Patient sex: F
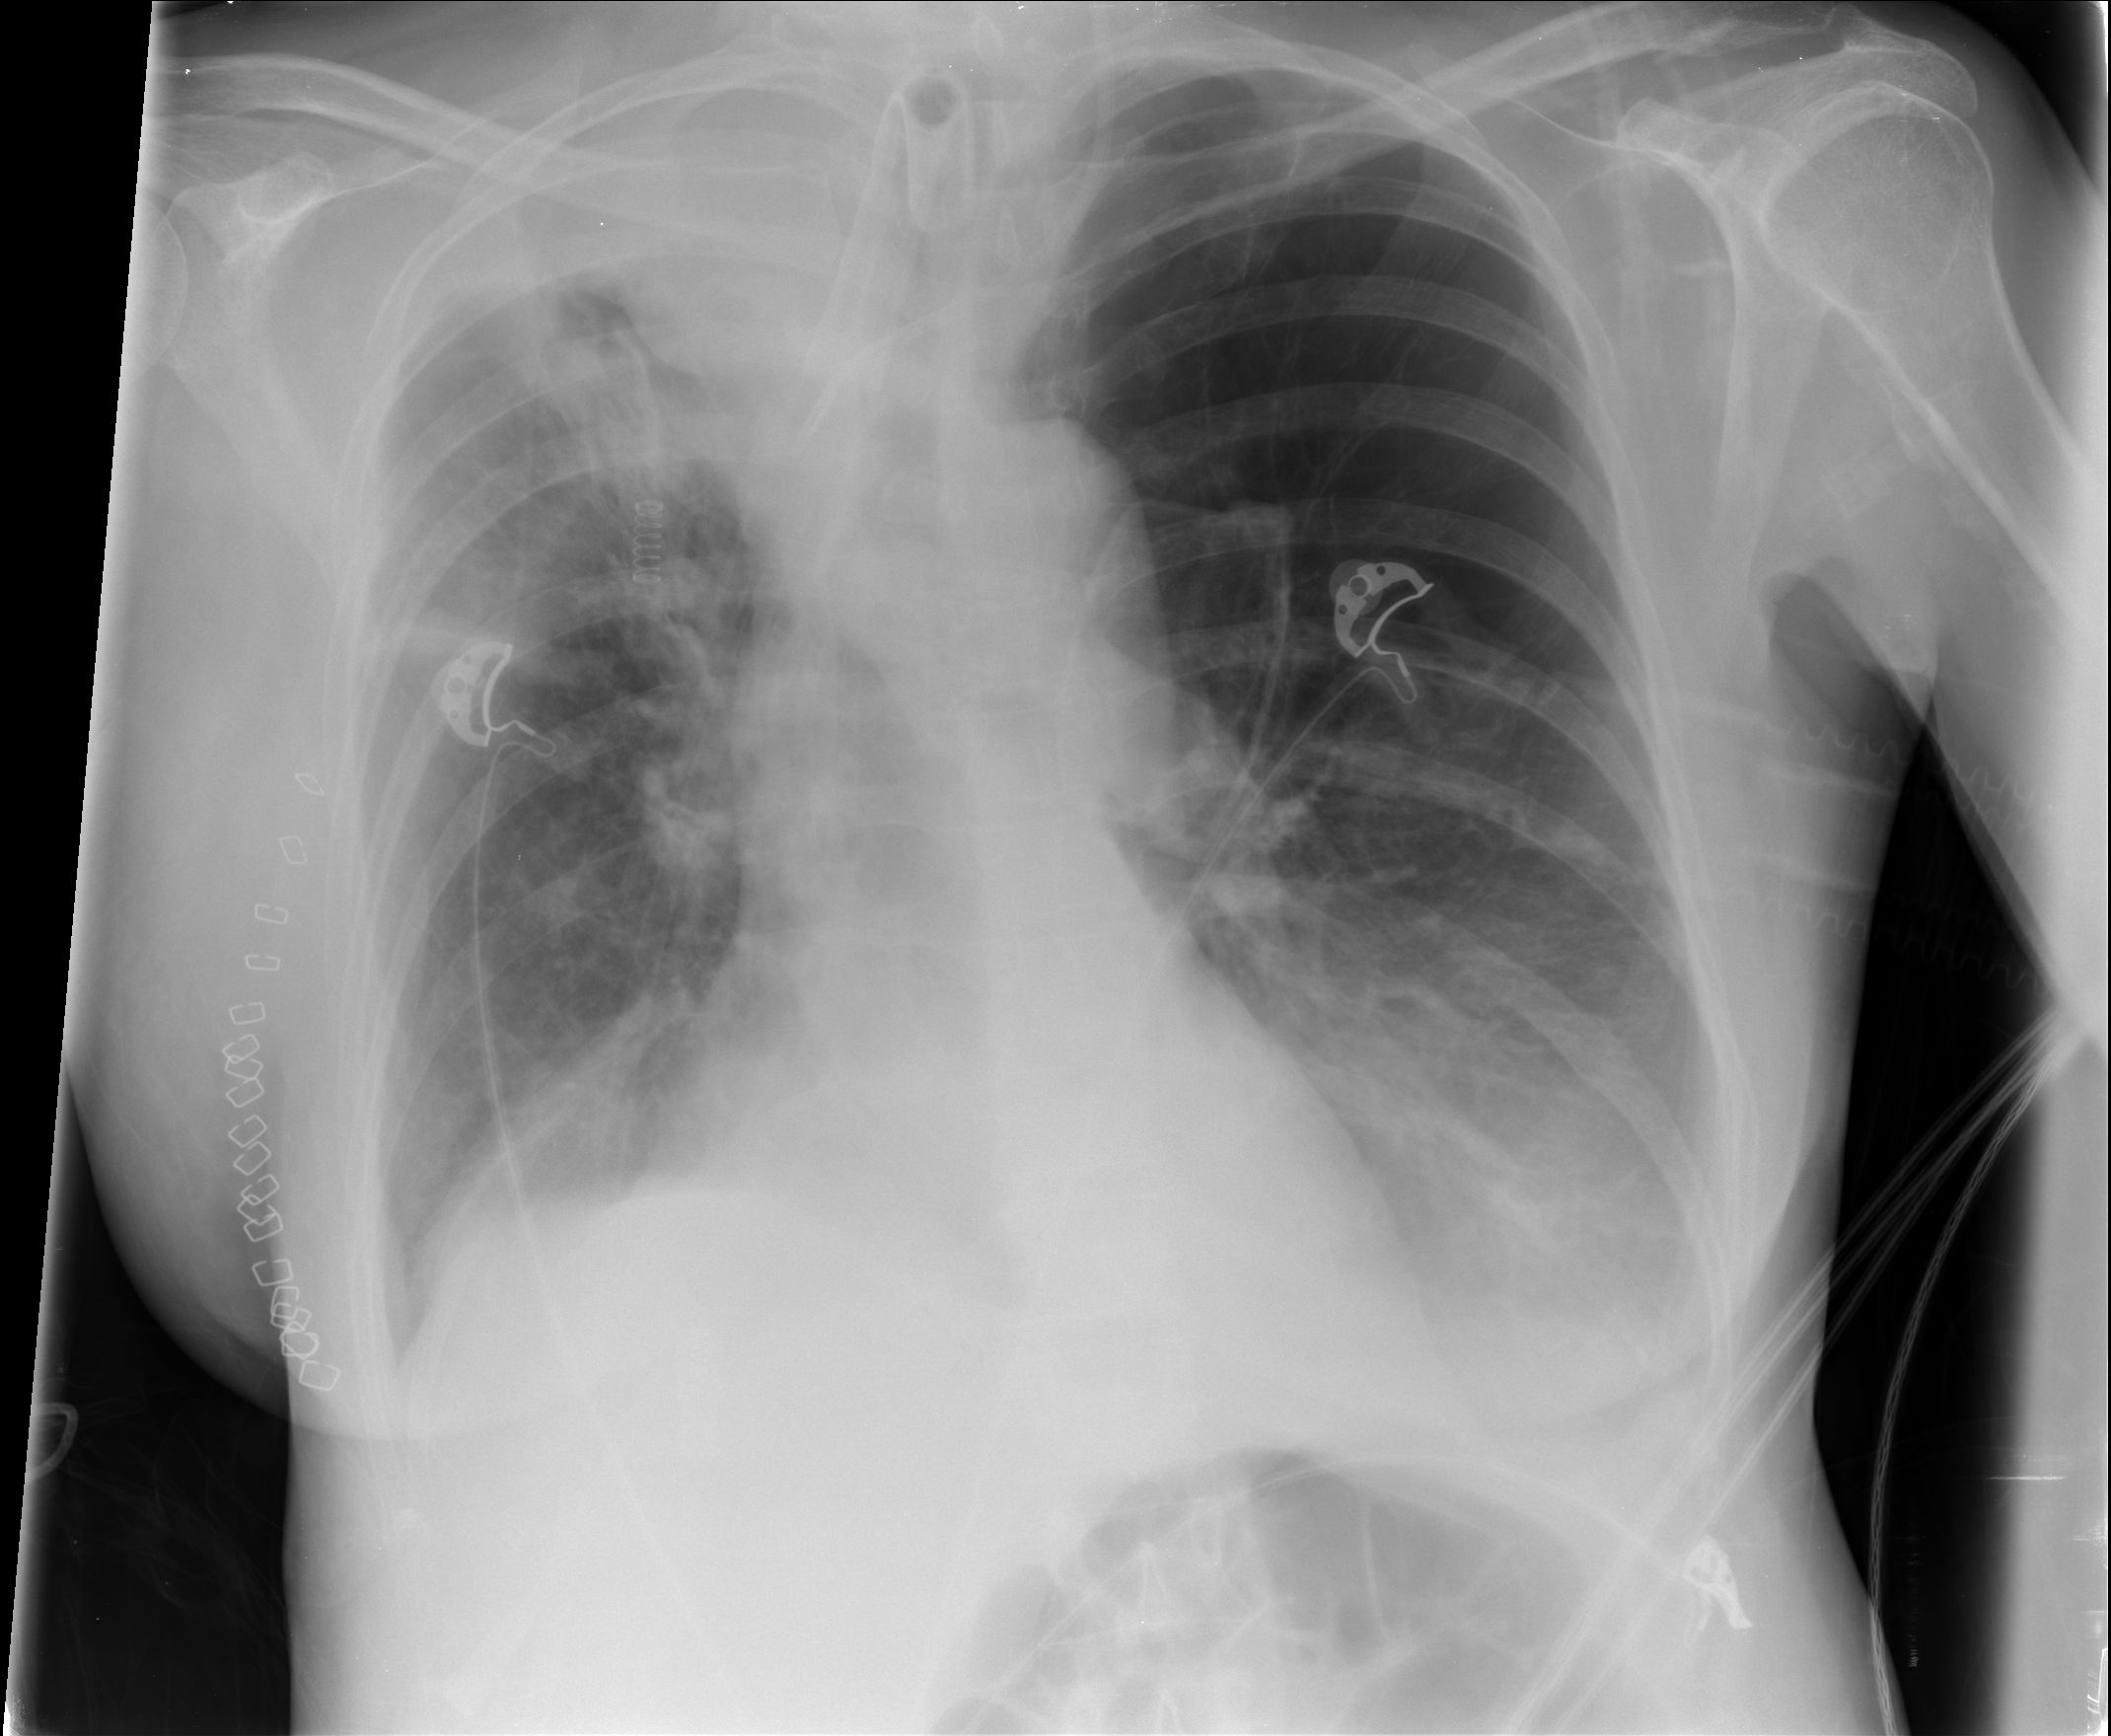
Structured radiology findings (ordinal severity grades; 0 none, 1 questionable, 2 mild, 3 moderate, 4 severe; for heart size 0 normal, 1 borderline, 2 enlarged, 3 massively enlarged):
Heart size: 0
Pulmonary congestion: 0
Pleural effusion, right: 2
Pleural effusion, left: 3
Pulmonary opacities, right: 2
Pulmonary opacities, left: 0
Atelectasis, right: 2
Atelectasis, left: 2